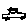
Label: car